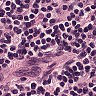
Metastatic tissue present: no